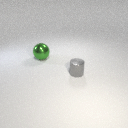
large green metal sphere to the left of small gray metal cylinder